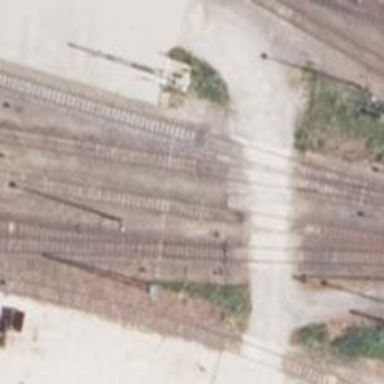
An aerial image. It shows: Railway yard in service.